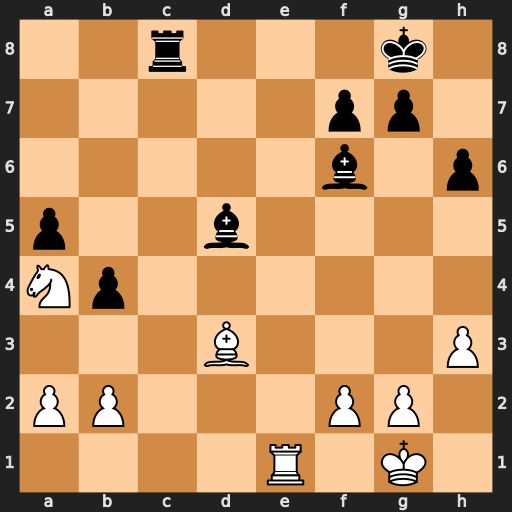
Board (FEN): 2r3k1/5pp1/5b1p/p2b4/Np6/3B3P/PP3PP1/4R1K1
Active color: w
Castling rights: -
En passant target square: -
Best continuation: Nb6 Rd8 Nxd5